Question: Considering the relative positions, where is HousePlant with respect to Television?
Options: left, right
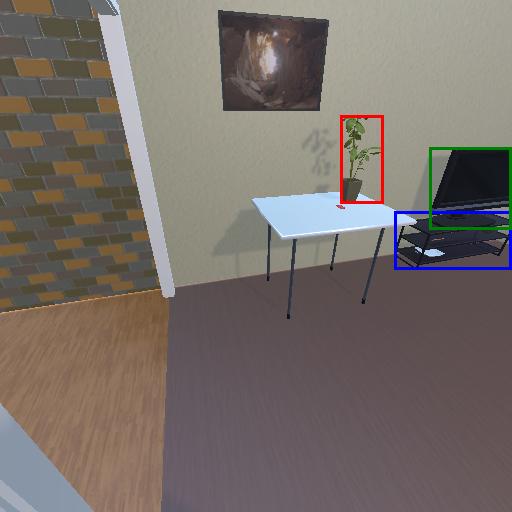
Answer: left